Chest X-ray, AP view. Patient: 74 years old, sex M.
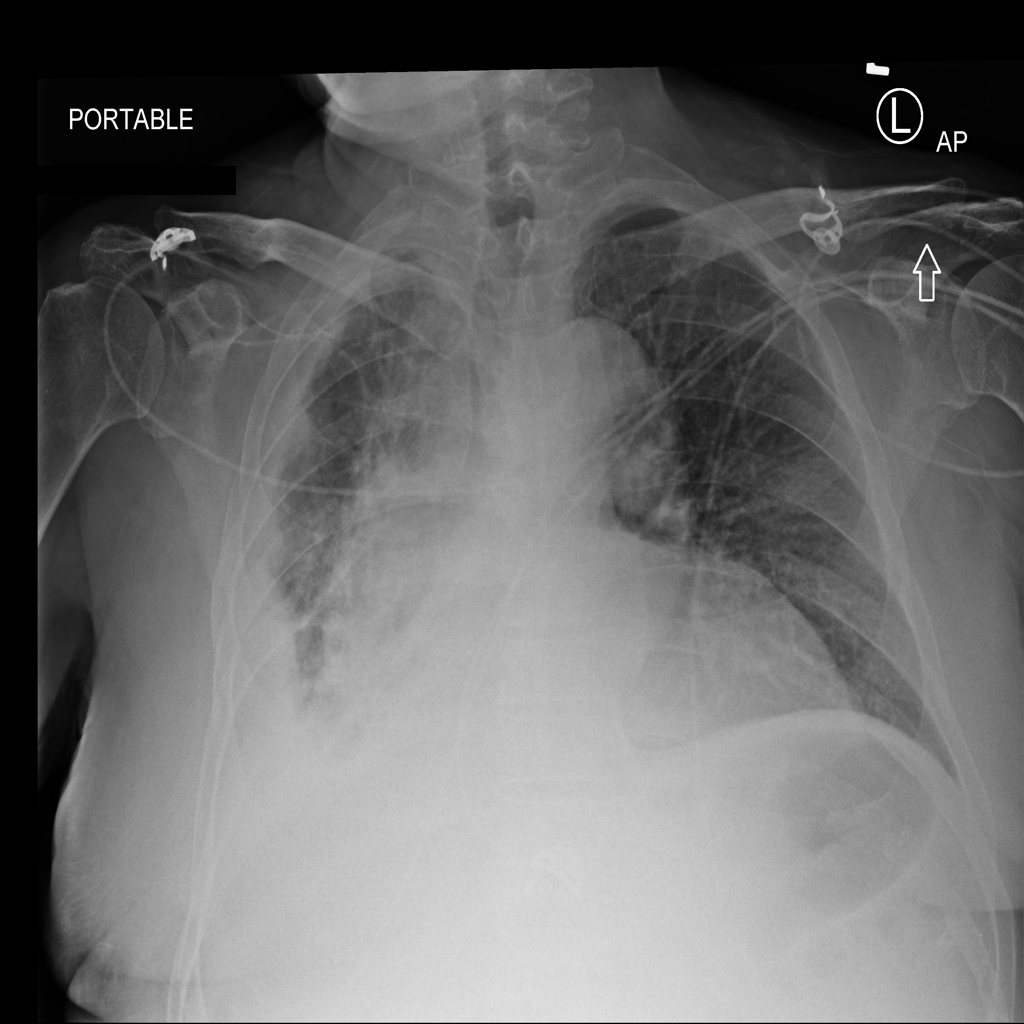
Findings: Cardiomegaly, Effusion, Pleural_Thickening